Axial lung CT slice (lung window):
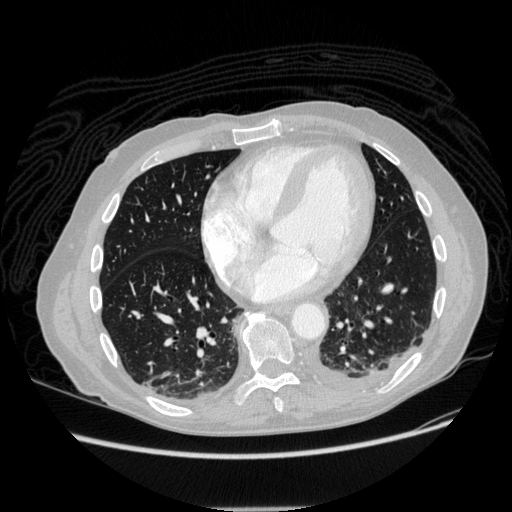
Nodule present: no